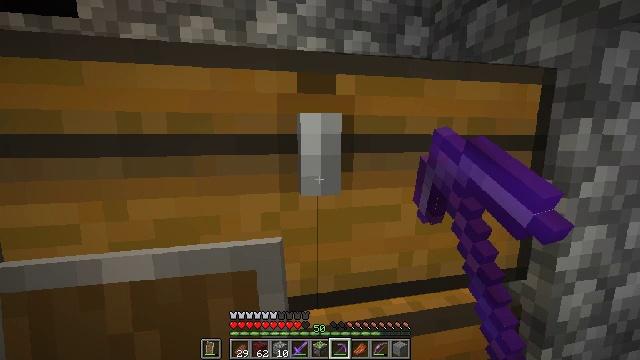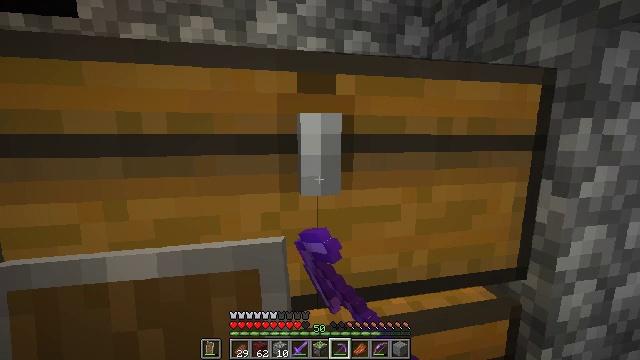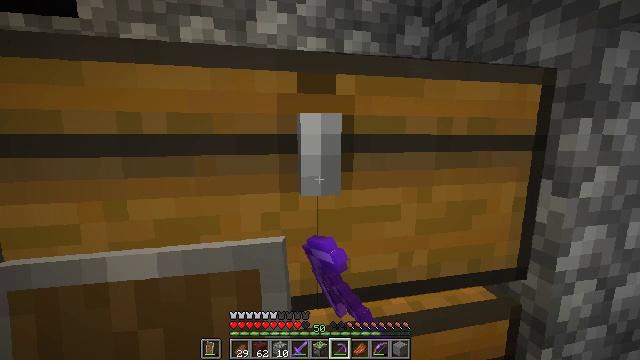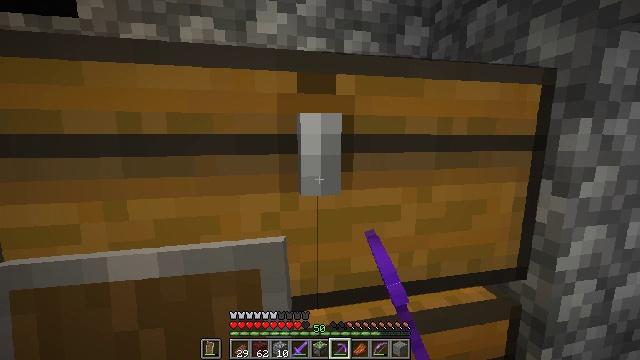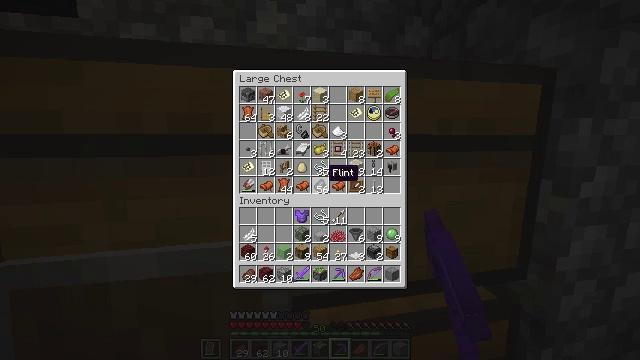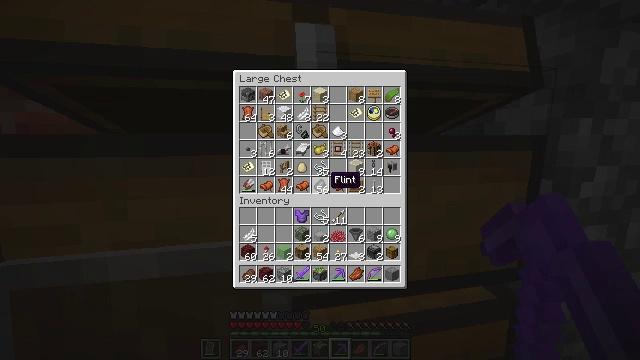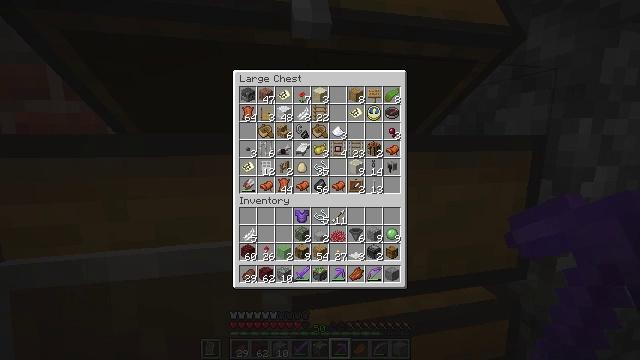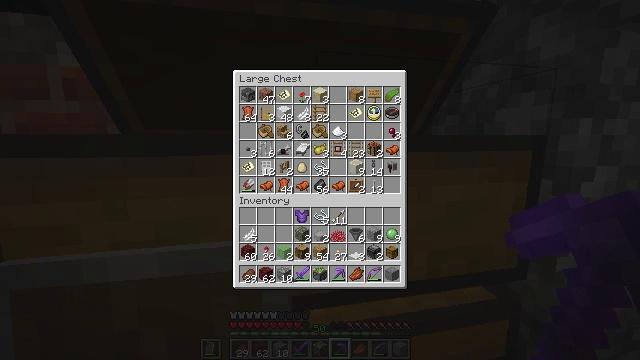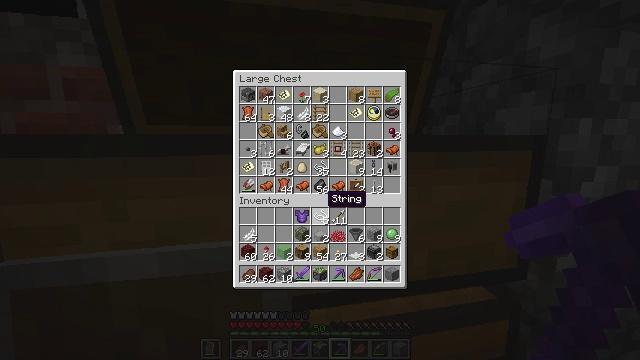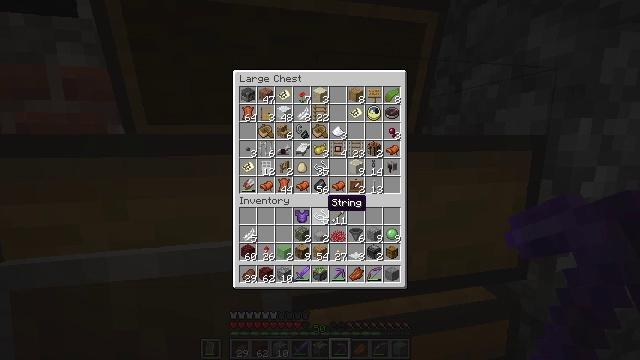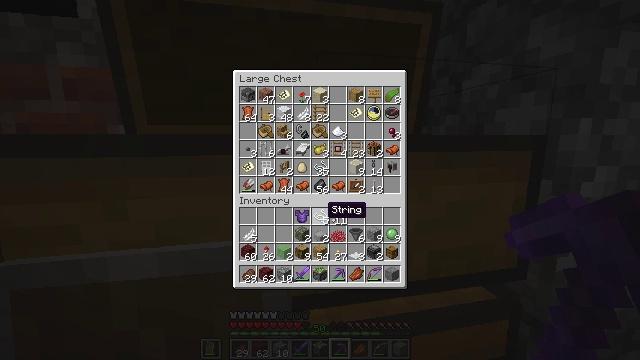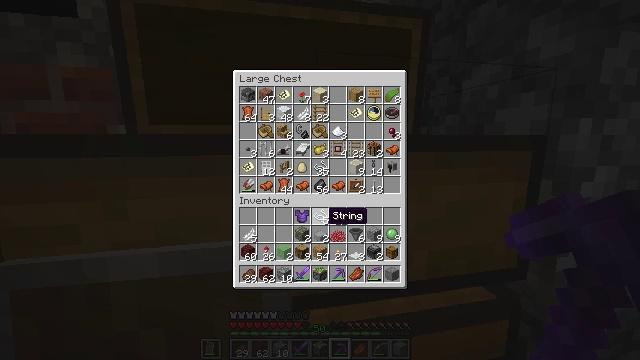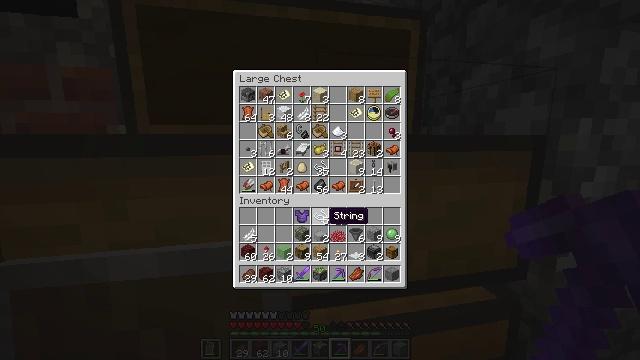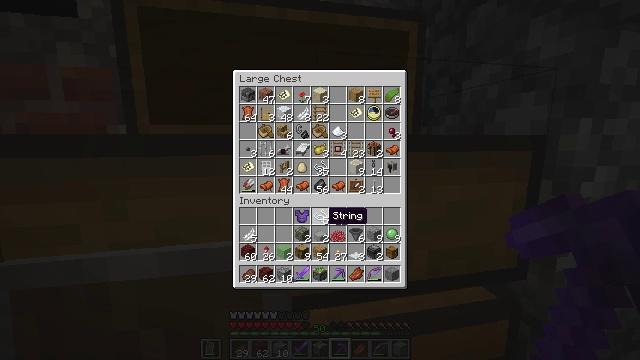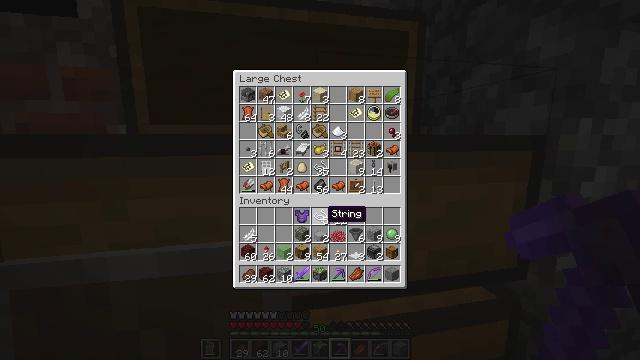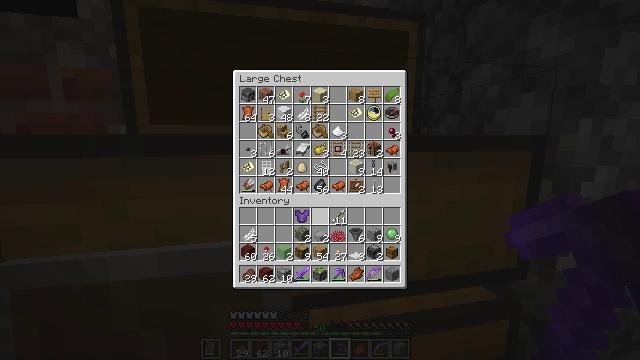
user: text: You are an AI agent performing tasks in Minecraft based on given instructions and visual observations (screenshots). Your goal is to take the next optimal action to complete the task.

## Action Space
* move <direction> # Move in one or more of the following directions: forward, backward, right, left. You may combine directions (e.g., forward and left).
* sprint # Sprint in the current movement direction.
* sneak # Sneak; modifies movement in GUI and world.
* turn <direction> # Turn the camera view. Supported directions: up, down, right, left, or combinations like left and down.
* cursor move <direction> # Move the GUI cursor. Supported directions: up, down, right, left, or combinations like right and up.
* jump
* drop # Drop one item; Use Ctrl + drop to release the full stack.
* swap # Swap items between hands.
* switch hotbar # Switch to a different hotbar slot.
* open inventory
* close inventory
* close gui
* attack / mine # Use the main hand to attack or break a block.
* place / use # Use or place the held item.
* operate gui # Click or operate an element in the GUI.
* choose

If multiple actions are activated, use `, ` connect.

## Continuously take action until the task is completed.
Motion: motion action
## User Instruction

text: Mine the hopper to collect it.
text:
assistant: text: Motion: no_op
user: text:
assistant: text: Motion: no_op
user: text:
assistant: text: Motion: no_op
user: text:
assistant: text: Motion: no_op
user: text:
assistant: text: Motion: turn down
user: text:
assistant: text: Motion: sneak
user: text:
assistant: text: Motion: sneak
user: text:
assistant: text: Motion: sneak, turn down
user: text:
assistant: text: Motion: sneak
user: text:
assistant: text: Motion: sneak, turn down
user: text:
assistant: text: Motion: sneak
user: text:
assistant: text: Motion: sneak
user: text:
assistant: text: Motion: sneak
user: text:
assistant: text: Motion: sneak
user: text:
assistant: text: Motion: sneak, use / place
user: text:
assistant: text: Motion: sneak, use / place
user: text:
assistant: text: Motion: sneak
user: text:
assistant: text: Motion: sneak
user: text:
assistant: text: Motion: sneak
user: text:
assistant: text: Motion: sneak
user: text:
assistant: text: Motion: sneak
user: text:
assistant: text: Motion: sneak
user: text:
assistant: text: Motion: sneak, turn right and up
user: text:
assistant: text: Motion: no_op
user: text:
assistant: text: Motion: no_op
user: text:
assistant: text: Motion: no_op
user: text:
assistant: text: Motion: no_op
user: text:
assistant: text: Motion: no_op
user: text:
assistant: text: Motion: no_op
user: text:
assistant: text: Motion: no_op